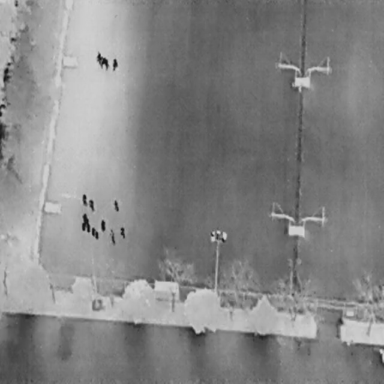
There are 14 People in the infrared image.